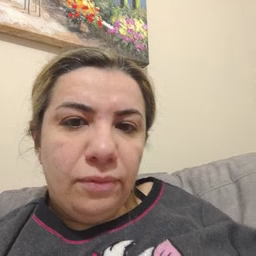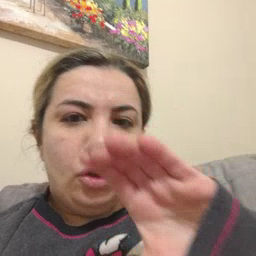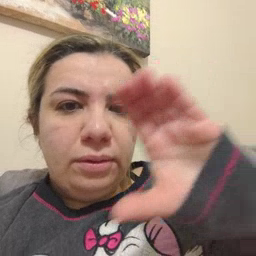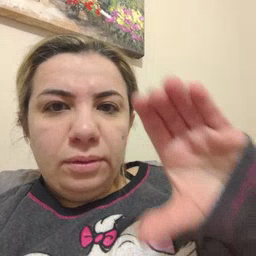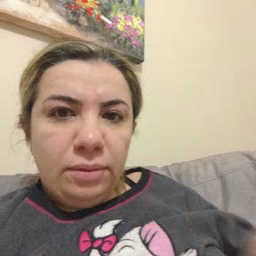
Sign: chocolate